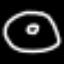
Label: donut